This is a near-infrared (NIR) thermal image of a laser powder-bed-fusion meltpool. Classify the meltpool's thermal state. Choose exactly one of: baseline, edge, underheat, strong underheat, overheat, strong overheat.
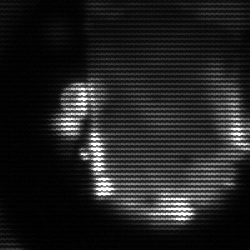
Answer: baseline